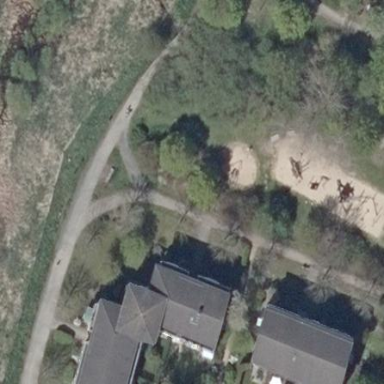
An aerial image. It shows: Playground area for leisure activities on the land.